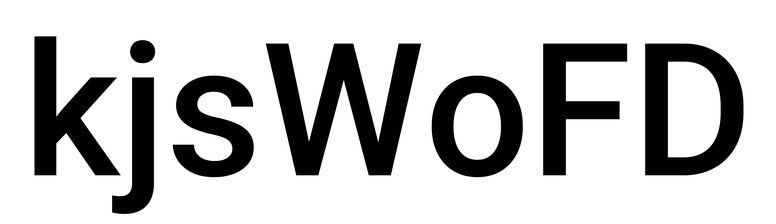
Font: Roboto_Medium